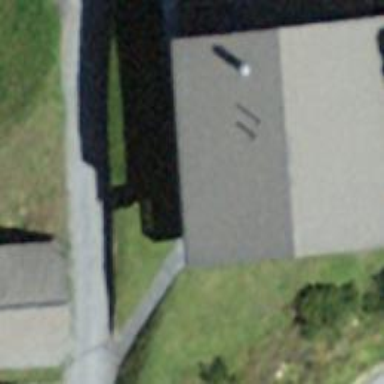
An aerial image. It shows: Gabled roof on residential building.